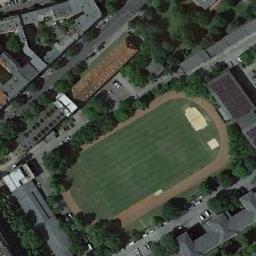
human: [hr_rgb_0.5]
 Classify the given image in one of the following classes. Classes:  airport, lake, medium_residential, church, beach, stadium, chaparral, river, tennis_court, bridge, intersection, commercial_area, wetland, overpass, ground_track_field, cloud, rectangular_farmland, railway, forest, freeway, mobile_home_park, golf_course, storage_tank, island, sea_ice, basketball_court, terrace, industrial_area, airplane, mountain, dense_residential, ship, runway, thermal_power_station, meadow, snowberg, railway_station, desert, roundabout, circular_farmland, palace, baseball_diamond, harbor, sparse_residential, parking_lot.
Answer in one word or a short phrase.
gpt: ground_track_field